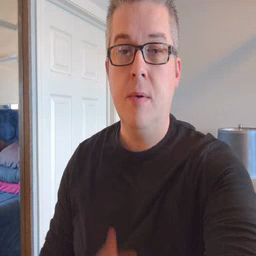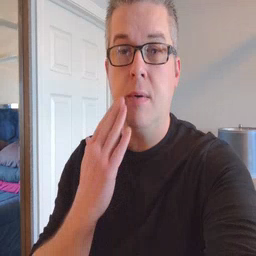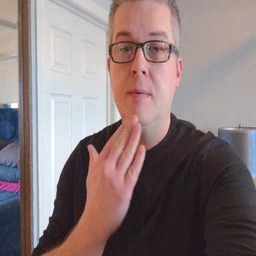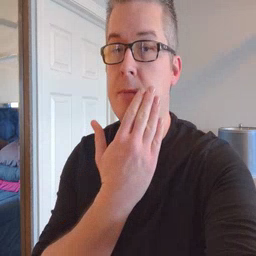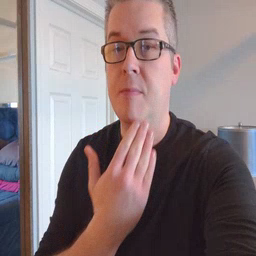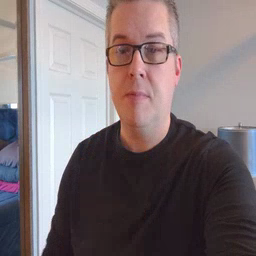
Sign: napkin